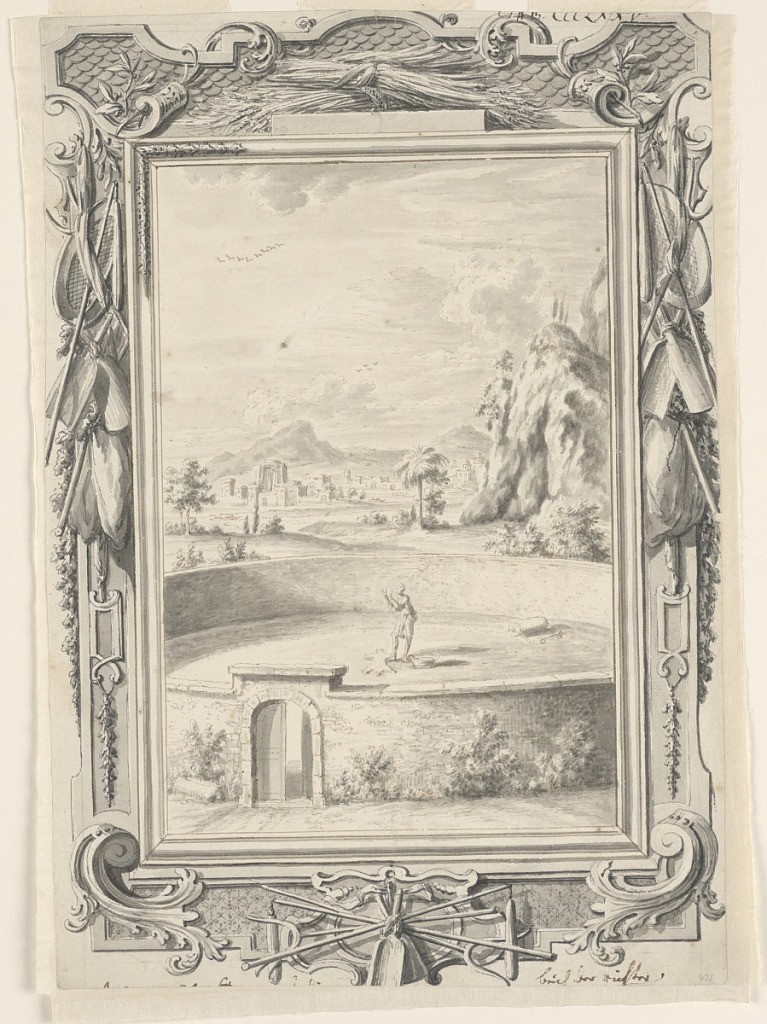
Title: Study for The Fleece of Gideon, Plate 375, Physica Sacra
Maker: Johann Melchior Füssli, Swiss, 1677–1736
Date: before 1731
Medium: Brush and grey, black wash, pen and brown, black ink on cream laid paper
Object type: Drawing
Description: A man stands inside an open-air, circular structure, with his arms raised in front of him and a fleece, or the woolly covering of what appears to be a sheep, at his feet. A mountainous landscape dotted with trees and buildings can be seen in the distance. The picture is bordered by an elaborate onamented frame consisting of natural forms, including wheat and leaves, as well as various tools, including nets and shovels.